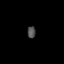
Tissue: lung
Cell type: Fibroblasts
Senescence score: 0.5775
Nuclear area (px): 100
Mean DAPI intensity: 74.85